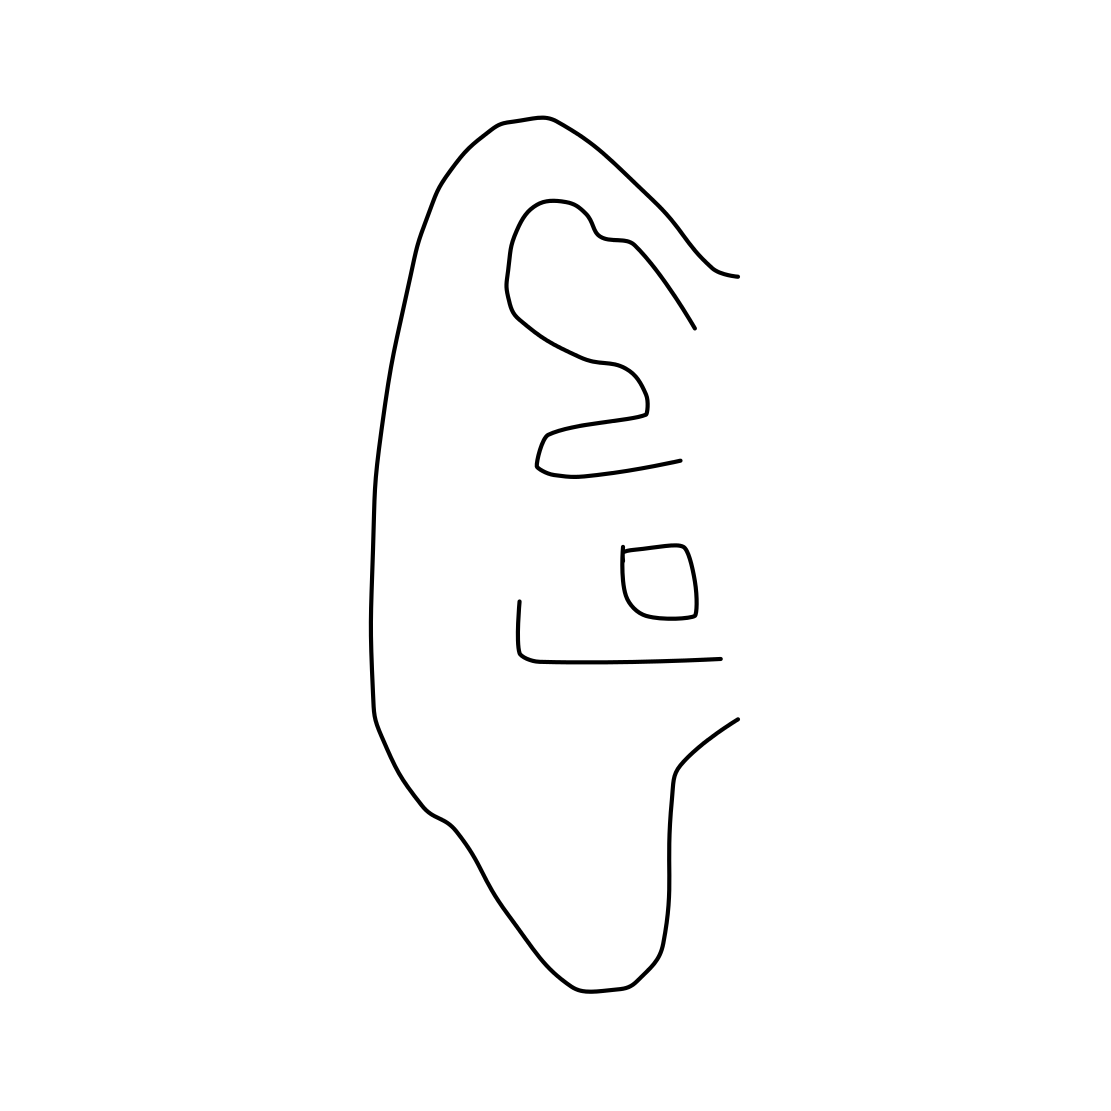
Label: ear